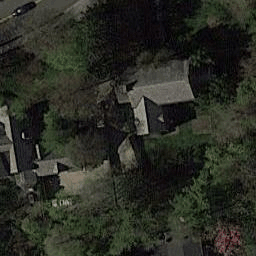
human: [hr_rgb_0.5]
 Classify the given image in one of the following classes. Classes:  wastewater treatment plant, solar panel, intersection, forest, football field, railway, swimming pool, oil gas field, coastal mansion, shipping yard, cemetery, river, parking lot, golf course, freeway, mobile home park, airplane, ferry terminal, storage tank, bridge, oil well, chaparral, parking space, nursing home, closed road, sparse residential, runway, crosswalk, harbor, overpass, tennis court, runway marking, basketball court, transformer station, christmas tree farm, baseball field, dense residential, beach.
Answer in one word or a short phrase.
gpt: sparse residential